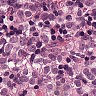
Metastatic tissue present: yes